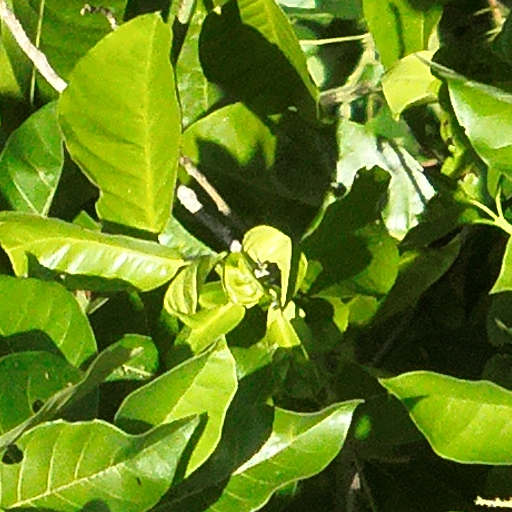
Species: Hieronyma alchorneoides
GBIF accepted scientific name: Hieronyma alchorneoides
Crown area (m\u00b2): 269.033